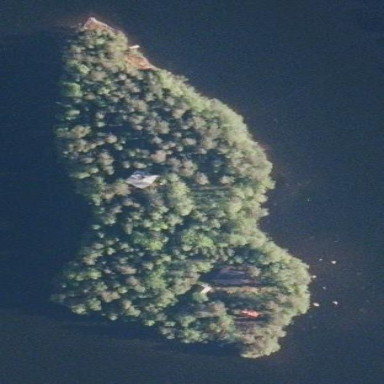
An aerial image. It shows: Island covered with woodland.